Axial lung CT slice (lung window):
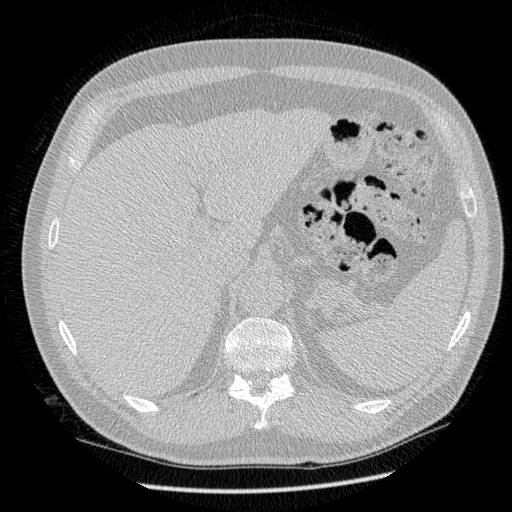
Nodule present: no